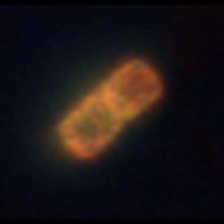
Taxon: Lauderia_Hemiaulus
Group: Diatoms